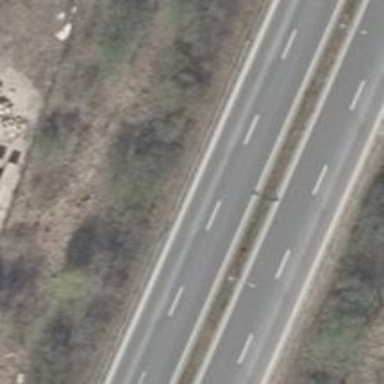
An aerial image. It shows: Tertiary road with asphalt surface and embankment.